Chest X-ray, PA view. Patient: 44 years old, sex F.
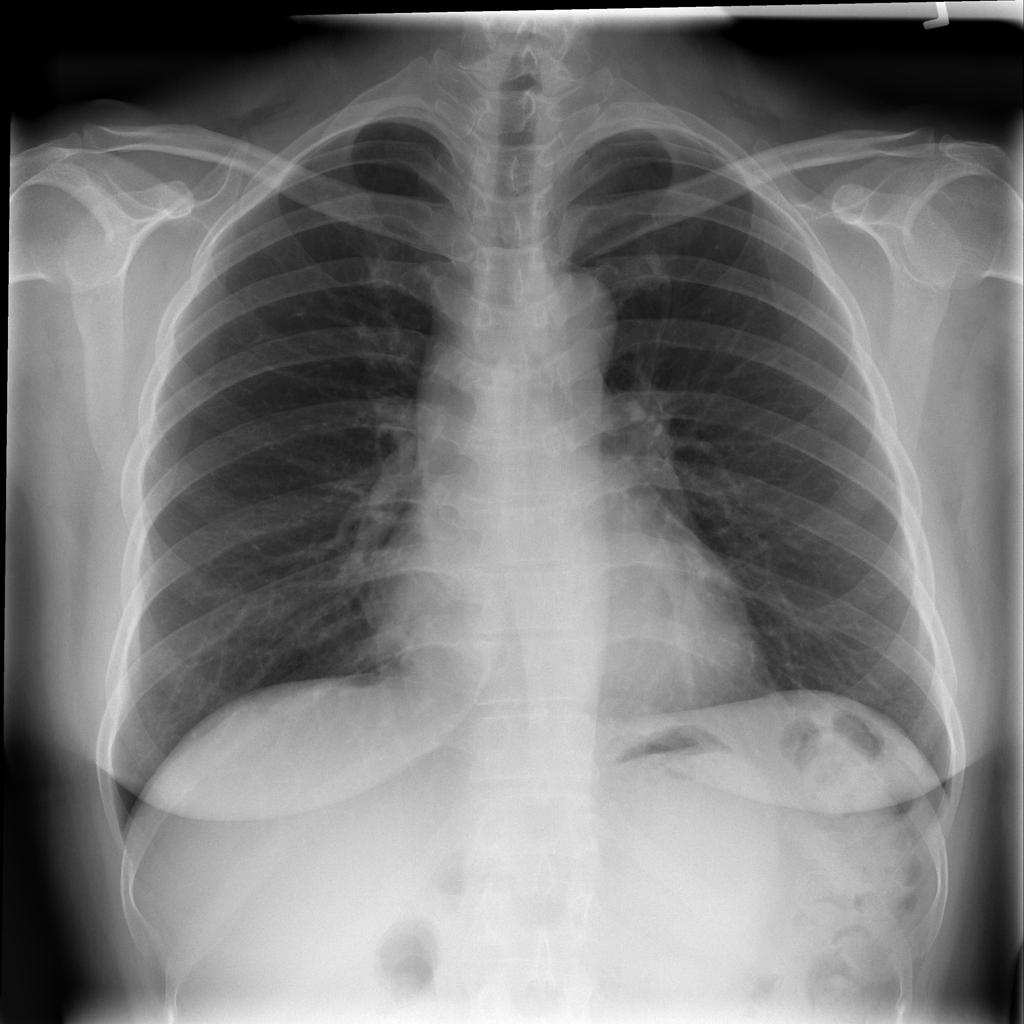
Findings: No Finding